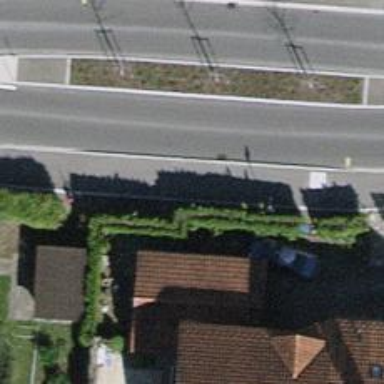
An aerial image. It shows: Bus stop with platform for public transport.